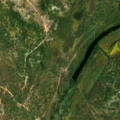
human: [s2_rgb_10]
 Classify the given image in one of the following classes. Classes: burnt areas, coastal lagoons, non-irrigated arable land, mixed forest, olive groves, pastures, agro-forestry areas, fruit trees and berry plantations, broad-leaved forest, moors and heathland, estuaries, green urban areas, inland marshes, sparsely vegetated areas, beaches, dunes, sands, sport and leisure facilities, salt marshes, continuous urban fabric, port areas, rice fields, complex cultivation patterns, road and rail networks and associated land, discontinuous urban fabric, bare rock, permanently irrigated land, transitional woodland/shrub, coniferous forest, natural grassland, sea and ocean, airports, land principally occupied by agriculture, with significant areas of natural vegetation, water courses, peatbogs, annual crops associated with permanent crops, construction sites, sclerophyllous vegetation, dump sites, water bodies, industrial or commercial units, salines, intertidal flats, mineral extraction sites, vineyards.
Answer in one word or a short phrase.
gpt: continuous urban fabric